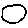
Label: circle